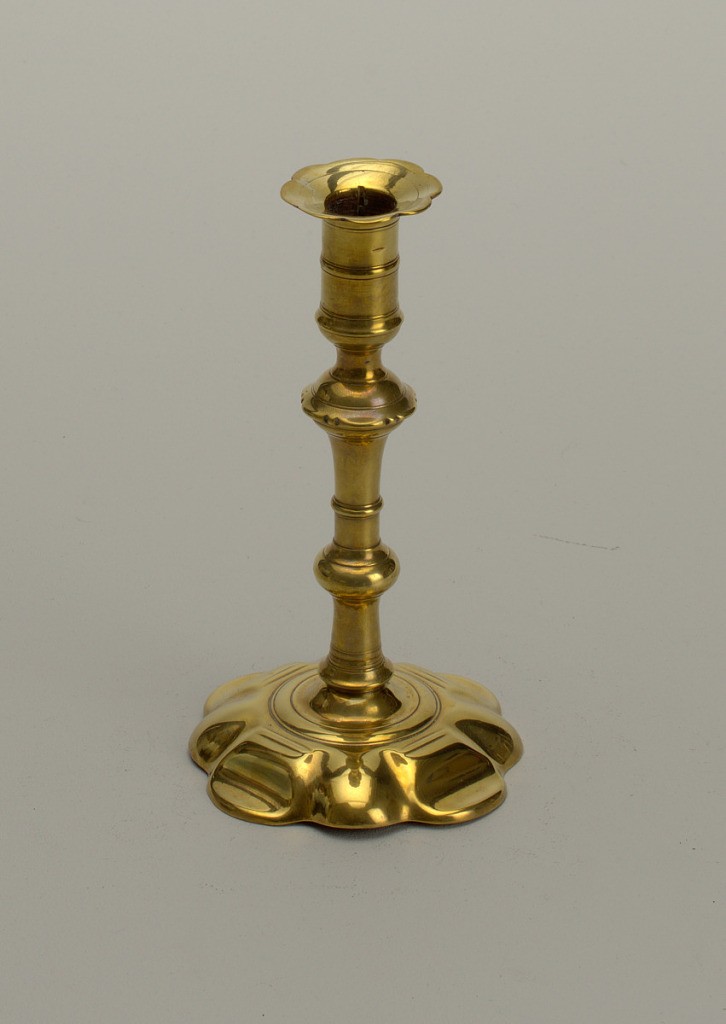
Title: Candlestick
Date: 1750–65
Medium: Brass
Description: Molded baluster stem, on quatri-lobate stepped petal bases, the scalloped drip pans on the campana-shaped girdled candleholder above a scalloped knop; stick unscrews in two places to form three sections.